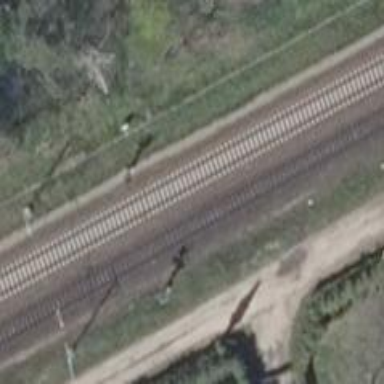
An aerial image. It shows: Railway signal.